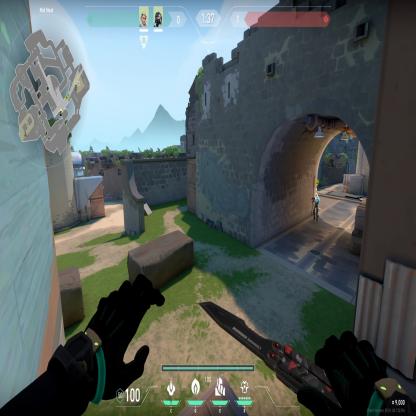
Label: teammate